Question: I am in need of serious help.
I am running Postfix mail on ubuntu 14.04.1.
I want to "trigger a PHP script when Postfix server receives a mail" After investigation and the help of many tuto, . I have configured "<URL> and I wrote my php code but my script output is always empty. Below all necessary file that allow you to detect my error.
'''
# See /usr/share/postfix/main.cf.dist for a commented, more complete version
# Debian specific: Specifying a file name will cause the first
# line of that file to be used as the name. The Debian default
# is /etc/mailname.
#myorigin = /etc/mailname
smtpd_banner = $myhostname ESMTP $mail_name (Ubuntu)
biff = no
# appending .domain is the MUA's job.
append_dot_mydomain = no
# Uncomment the next line to generate "delayed mail" warnings
#delay_warning_time = 4h
readme_directory = no
# TLS parameters
smtpd_tls_cert_file=/etc/ssl/certs/ssl-cert-snakeoil.pem
smtpd_tls_key_file=/etc/ssl/private/ssl-cert-snakeoil.key
smtpd_use_tls=yes
smtpd_tls_session_cache_database = btree:${data_directory}/smtpd_scache
smtp_tls_session_cache_database = btree:${data_directory}/smtp_scache
# See /usr/share/doc/postfix/TLS_README.gz in the postfix-doc package for
# information on enabling SSL in the smtp client.
smtpd_relay_restrictions = permit_mynetworks permit_sasl_authenticated defer_unauth_destination
myhostname = localhost
alias_maps = hash:/etc/aliases
alias_database = hash:/etc/aliases
myorigin = /etc/mailname
mydestination = domain1.com, panawara.org, panawaredev-MS-7788, localhost.localdomain, localhost
relayhost =
mynetworks = 127.0.0.0/8 [::ffff:127.0.0.0]/104 [::1]/128
mailbox_size_limit = 0
recipient_delimiter = +
inet_interfaces = all
inet_protocols = all
home_mailbox = Maildir/
virtual_mailbox_domains = /etc/postfix/vhosts
virtual_mailbox_base = /home/vmail
virtual_mailbox_maps = hash:/etc/postfix/vmaps
virtual_minimum_uid = 1000
virtual_uid_maps = static:5000
virtual_gid_maps = static:5000
'''
'''
#
# Postfix master process configuration file. For details on the format
# of the file, see the master(5) manual page (command: "man 5 master" or
# on-line: http://www.postfix.org/master.5.html).
#
# Do not forget to execute "postfix reload" after editing this file.
#
# ==========================================================================
# service type private unpriv chroot wakeup maxproc command + args
# (yes) (yes) (yes) (never) (100)
# ==========================================================================
#smtp inet n - - - 1 postscreen
#smtpd pass - - - - - smtpd
#dnsblog unix - - - - 0 dnsblog
#tlsproxy unix - - - - 0 tlsproxy
#submission inet n - - - - smtpd
# -o syslog_name=postfix/submission
# -o smtpd_tls_security_level=encrypt
# -o smtpd_sasl_auth_enable=yes
# -o smtpd_reject_unlisted_recipient=no
# -o smtpd_client_restrictions=$mua_client_restrictions
# -o smtpd_helo_restrictions=$mua_helo_restrictions
# -o smtpd_sender_restrictions=$mua_sender_restrictions
# -o smtpd_recipient_restrictions=
# -o smtpd_relay_restrictions=permit_sasl_authenticated,reject
# -o milter_macro_daemon_name=ORIGINATING
#smtps inet n - - - - smtpd
# -o syslog_name=postfix/smtps
# -o smtpd_tls_wrappermode=yes
# -o smtpd_sasl_auth_enable=yes
# -o smtpd_reject_unlisted_recipient=no
# -o smtpd_client_restrictions=$mua_client_restrictions
# -o smtpd_helo_restrictions=$mua_helo_restrictions
# -o smtpd_sender_restrictions=$mua_sender_restrictions
# -o smtpd_recipient_restrictions=
# -o smtpd_relay_restrictions=permit_sasl_authenticated,reject
# -o milter_macro_daemon_name=ORIGINATING
#628 inet n - - - - qmqpd
pickup unix n - - 60 1 pickup
pickup fifo n - - 60 1 pickup
-o content_filter=filter:dummy
cleanup unix n - - - 0 cleanup
qmgr unix n - n 300 1 qmgr
#qmgr unix n - n 300 1 oqmgr
tlsmgr unix - - - 1000? 1 tlsmgr
rewrite unix - - - - - trivial-rewrite
bounce unix - - - - 0 bounce
defer unix - - - - 0 bounce
trace unix - - - - 0 bounce
verify unix - - - - 1 verify
flush unix n - - 1000? 0 flush
proxymap unix - - n - - proxymap
proxywrite unix - - n - 1 proxymap
smtp unix - - - - - smtp
relay unix - - - - - smtp
# -o smtp_helo_timeout=5 -o smtp_connect_timeout=5
showq unix n - - - - showq
error unix - - - - - error
retry unix - - - - - error
discard unix - - - - - discard
local unix - n n - - local
virtual unix - n n - - virtual
lmtp unix - - - - - lmtp
anvil unix - - - - 1 anvil
scache unix - - - - 1 scache
smtp inet n - - - - smtpd
-o content_filter=filter:dummy
#myhook unix - n n - - pipe
# flags=F user=vmail argv=/home/panawaredev/Documents/postfix.php ${sender} ${size} ${recipient}
filter unix - n n - - pipe
flags=Rq user=vmail null_sender=
argv=/home/panawaredev/Documents/postfix.php ${sender} -- ${recipient}
#
# ====================================================================
# Interfaces to non-Postfix software. Be sure to examine the manual
# pages of the non-Postfix software to find out what options it wants.
#
# Many of the following services use the Postfix pipe(8) delivery
# agent. See the pipe(8) man page for information about ${recipient}
# and other message envelope options.
# ====================================================================
#
# maildrop. See the Postfix MAILDROP_README file for details.
# Also specify in main.cf: maildrop_destination_recipient_limit=1
#
maildrop unix - n n - - pipe
flags=DRhu user=vmail argv=/usr/bin/maildrop -d ${recipient}
#
# ====================================================================
#
# Recent Cyrus versions can use the existing "lmtp" master.cf entry.
#
# Specify in cyrus.conf:
# lmtp cmd="lmtpd -a" listen="localhost:lmtp" proto=tcp4
#
# Specify in main.cf one or more of the following:
# mailbox_transport = lmtp:inet:localhost
# virtual_transport = lmtp:inet:localhost
#
# ====================================================================
#
# Cyrus 2.1.5 (Amos Gouaux)
# Also specify in main.cf: cyrus_destination_recipient_limit=1
#
#cyrus unix - n n - - pipe
# user=cyrus argv=/cyrus/bin/deliver -e -r ${sender} -m ${extension} ${user}
#
# ====================================================================
# Old example of delivery via Cyrus.
#
#old-cyrus unix - n n - - pipe
# flags=R user=cyrus argv=/cyrus/bin/deliver -e -m ${extension} ${user}
#
# ====================================================================
#
# See the Postfix UUCP_README file for configuration details.
#
uucp unix - n n - - pipe
flags=Fqhu user=uucp argv=uux -r -n -z -a$sender - $nexthop!rmail ($recipient)
#
# Other external delivery methods.
#
ifmail unix - n n - - pipe
flags=F user=ftn argv=/usr/lib/ifmail/ifmail -r $nexthop ($recipient)
bsmtp unix - n n - - pipe
flags=Fq. user=bsmtp argv=/usr/lib/bsmtp/bsmtp -t$nexthop -f$sender $recipient
scalemail-backend unix - n n - 2 pipe
flags=R user=scalemail argv=/usr/lib/scalemail/bin/scalemail-store ${nexthop} ${user} ${extension}
mailman unix - n n - - pipe
flags=FR user=list argv=/usr/lib/mailman/bin/postfix-to-mailman.py
${nexthop} ${user}
'''
'''
#!/usr/bin/php
<?php
$file = fopen("postfixtest", "a");
fwrite($file, "Script successfully ran at ".date("Y-m-d H:i:s")."
");
// read from stdin
$fd = fopen("php://stdin", "r");
$email = "first test";
while (!feof($fd)) {
$line = fread($fd, 1024);
$email .= $line;
echo ".";
}
echo $email;
fclose($fd);
fwrite($file, $email);
fclose($file);
?>
'''
'''
Apr 12 22:43:16 panawaredev-MS-7788 postfix/cleanup[10886]: 4B84620ECC: message-id=<20150412214316.4B84620ECC@localhost>
Apr 12 22:43:16 panawaredev-MS-7788 postfix/bounce[10891]: 3680120ECA: sender non-delivery notification: 4B84620ECC
Apr 12 22:43:16 panawaredev-MS-7788 postfix/qmgr[10293]: 4B84620ECC: from=<>, size=2234, nrcpt=1 (queue active)
Apr 12 22:43:16 panawaredev-MS-7788 postfix/qmgr[10293]: 3680120ECA: removed
Apr 12 22:43:16 panawaredev-MS-7788 postfix/local[10892]: 4B84620ECC: to=<panawaredev@panawara.org>, relay=local, delay=0.07, delays=0.03/0/0/0.03, dsn=2.0.0, status=sent (delivered to maildir)
Apr 12 22:43:16 panawaredev-MS-7788 postfix/qmgr[10293]: 4B84620ECC: removed
'''
Is this the correct way to " Trigger a PHP script when your Postfix server receives a mail " ? I
If Yes , can you help me to run my script else any advice to find another way.

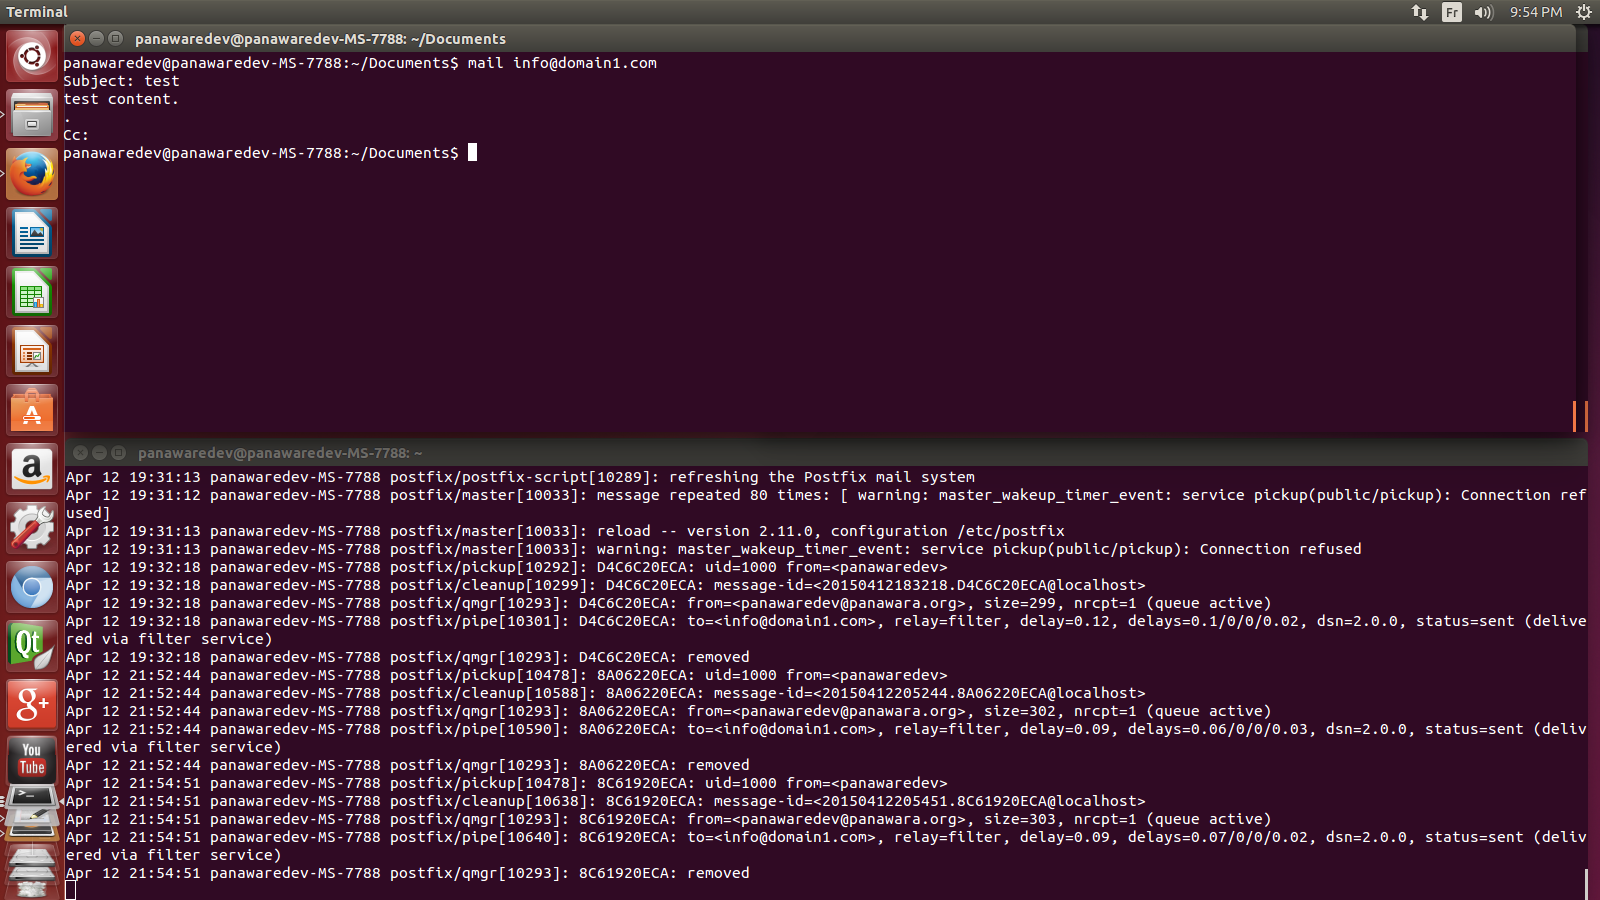
Answer: All the configuration above are correct and also the 2 tutoriels mentionned above are very useful. HOPE THAT THEY CAN BE HELPFUL FOR SOMEONE ELSE.
The problems was caused by the permission in ubuntu.
I used "sudo":
'''
sudo mail -s "hello" -a /path/file.dat info@domain1.com
content of my email is here
.
cc:
'''
Then the script runned.